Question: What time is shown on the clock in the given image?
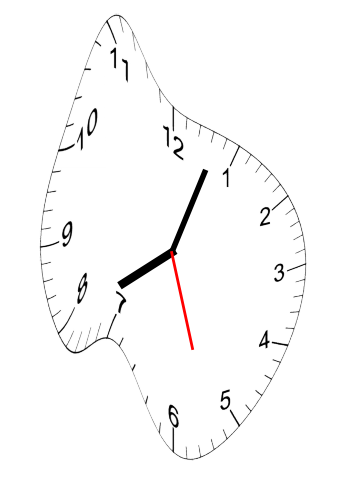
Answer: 08:03:27